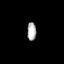
Tissue: prostate
Cell type: T cells
Senescence score: 0.6922
Nuclear area (px): 163
Mean DAPI intensity: 173.963